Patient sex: M
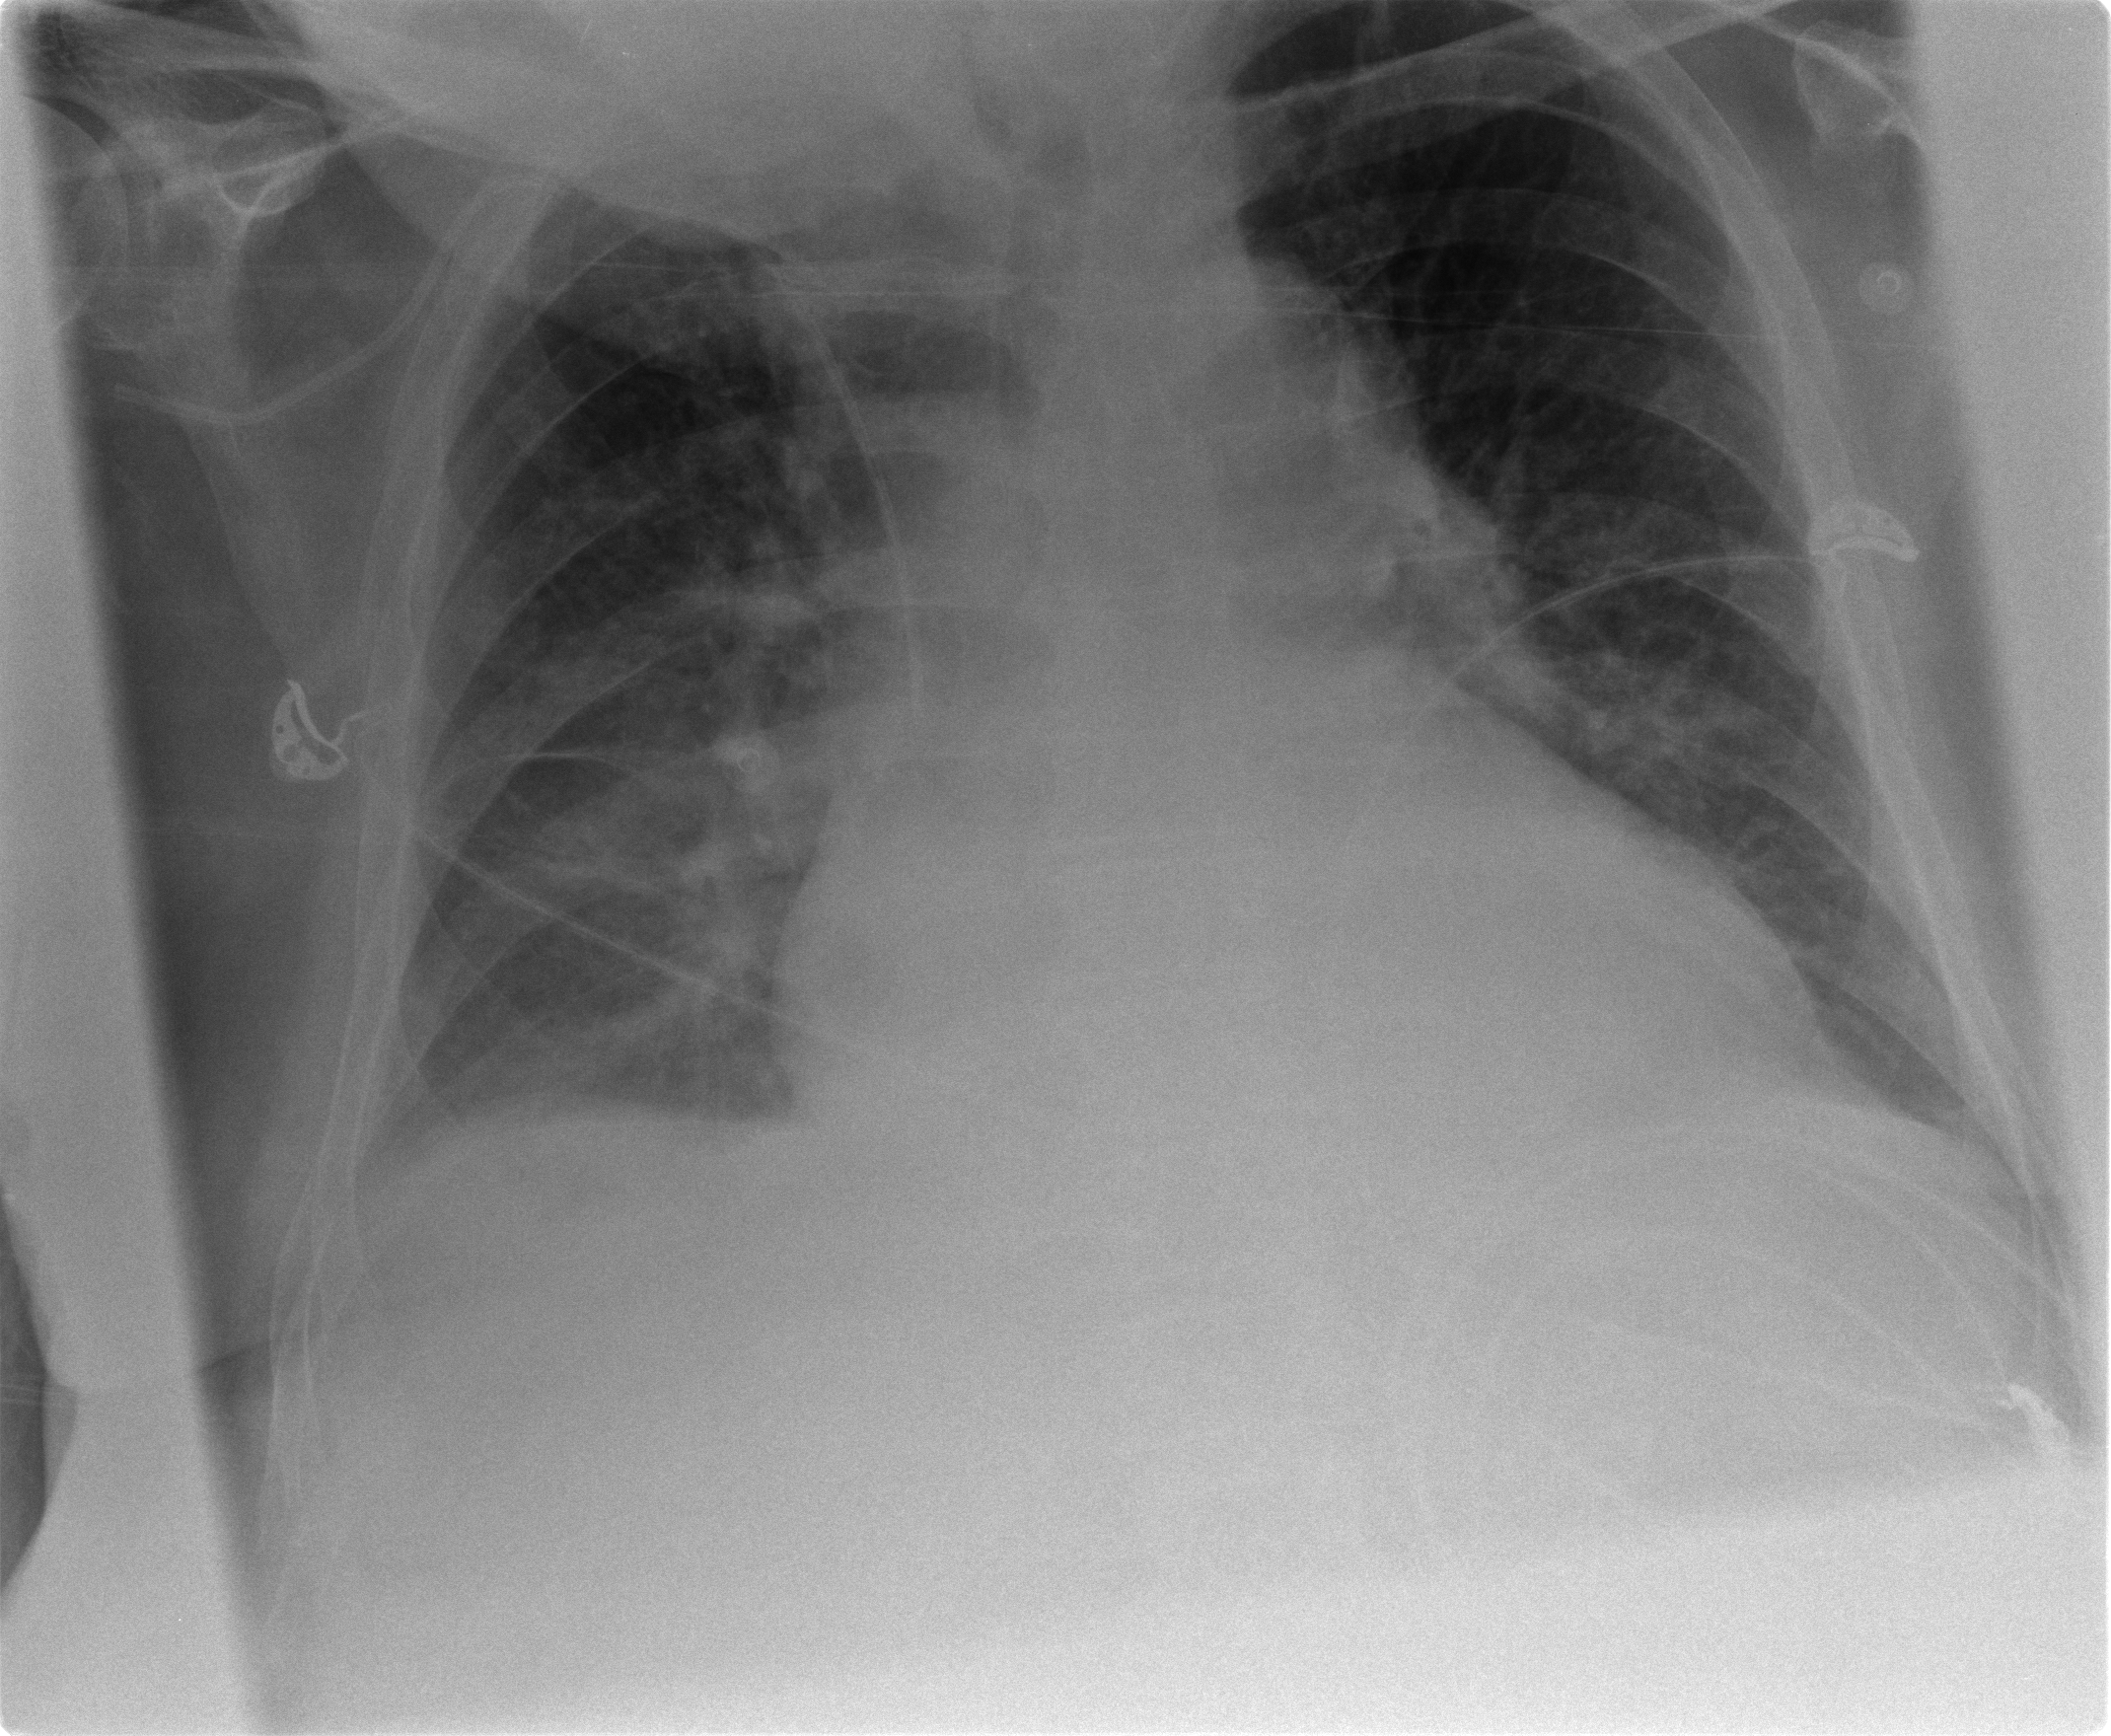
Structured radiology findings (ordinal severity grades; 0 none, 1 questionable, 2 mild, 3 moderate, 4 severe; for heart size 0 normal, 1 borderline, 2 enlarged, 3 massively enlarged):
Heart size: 2
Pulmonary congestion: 2
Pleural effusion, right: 1
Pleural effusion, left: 0
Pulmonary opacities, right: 2
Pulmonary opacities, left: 2
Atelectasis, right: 2
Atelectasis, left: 0